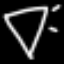
Label: diamond